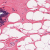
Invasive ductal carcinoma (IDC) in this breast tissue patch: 0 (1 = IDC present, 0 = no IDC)